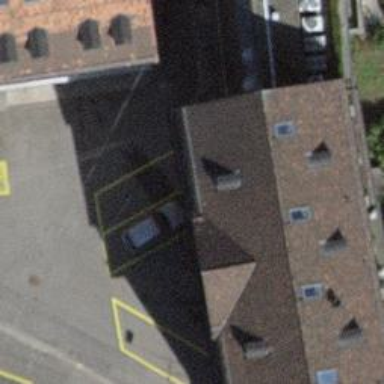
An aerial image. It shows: Charging station.